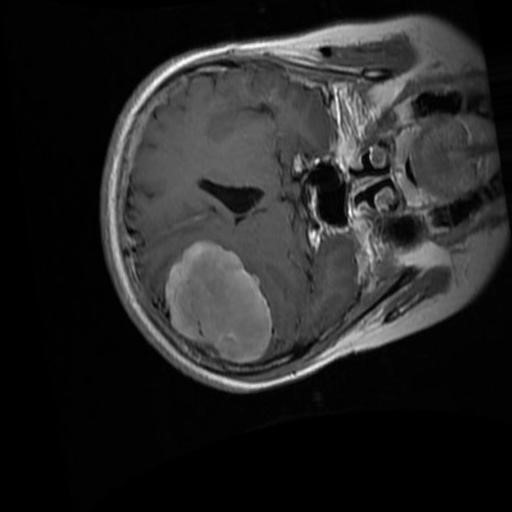
Label: brain_menin